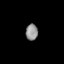
Tissue: lung
Cell type: Others
Senescence score: 0.2288
Nuclear area (px): 190
Mean DAPI intensity: 146.089